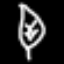
Label: leaf